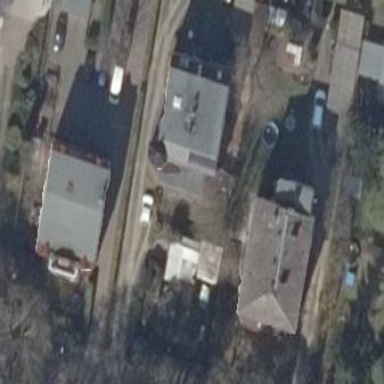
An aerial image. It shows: Residential building with distinctive double saltbox roof shape.